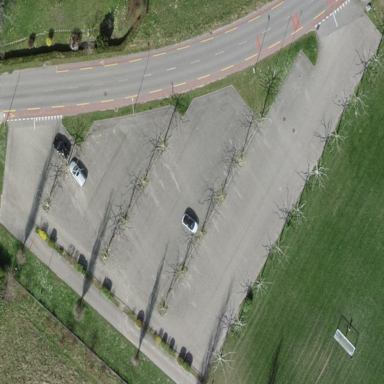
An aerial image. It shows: Parking area with surface.